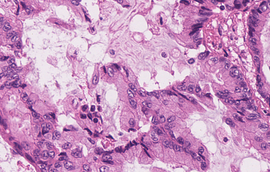
Tumor epithelial tissue: yes
Tumor-associated stroma tissue: yes
Normal tissue: no